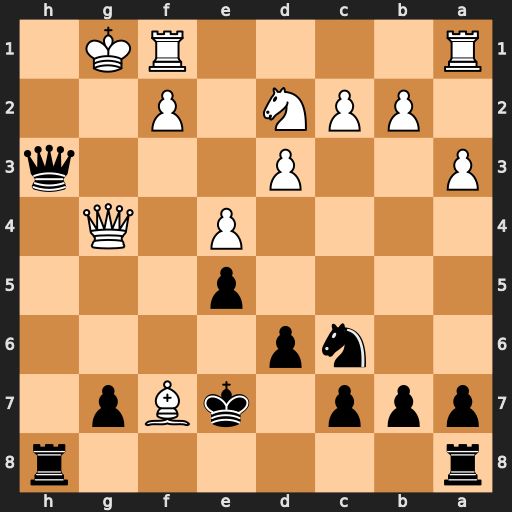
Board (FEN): r6r/ppp1kBp1/2np4/4p3/4P1Q1/P2P3q/1PPN1P2/R4RK1
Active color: b
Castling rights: -
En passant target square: -
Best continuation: Qxg4#